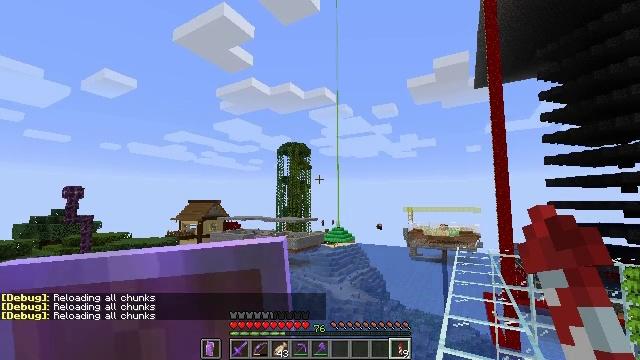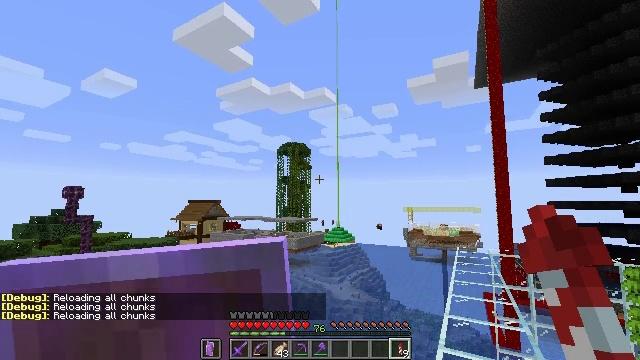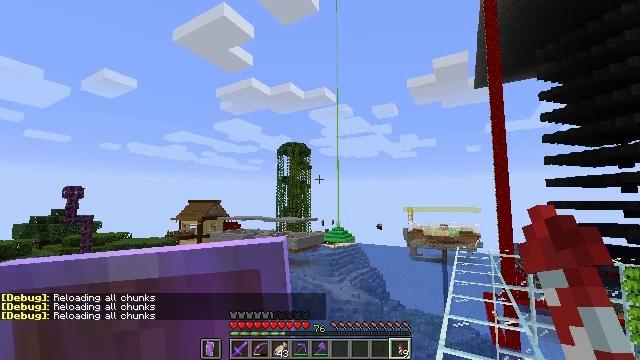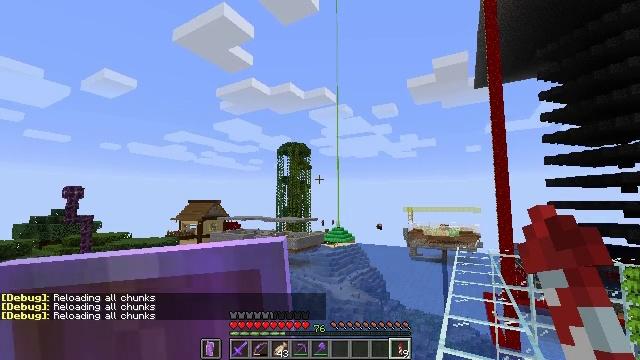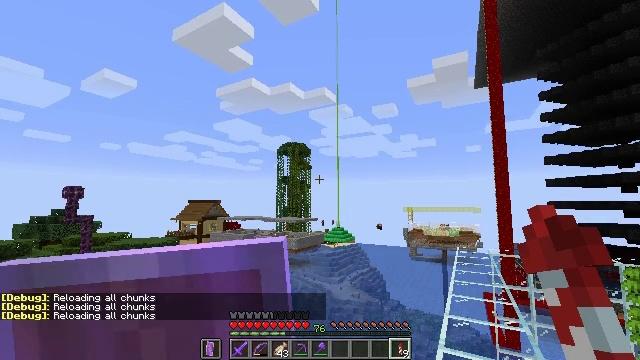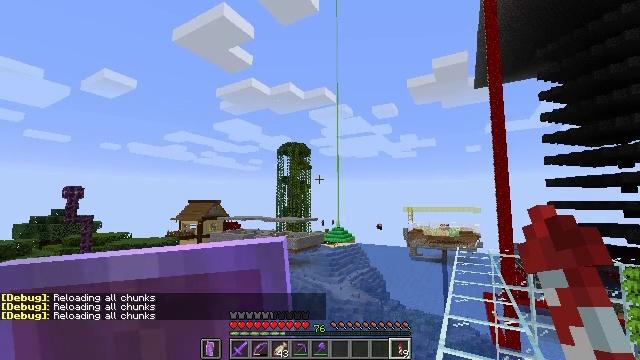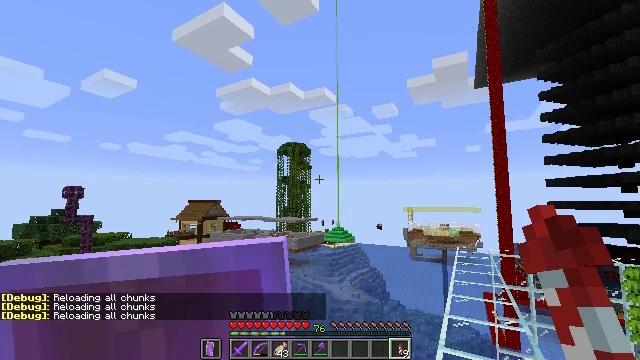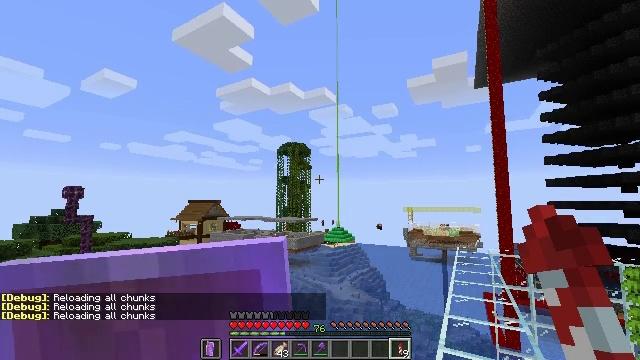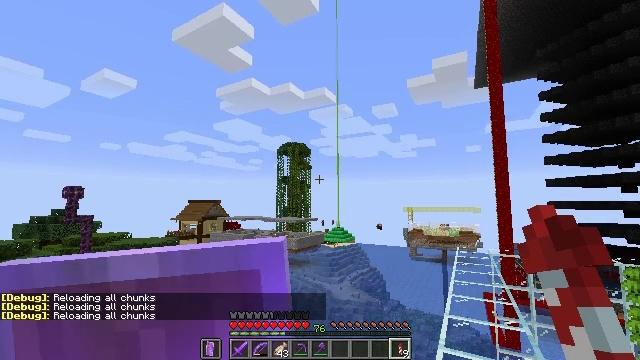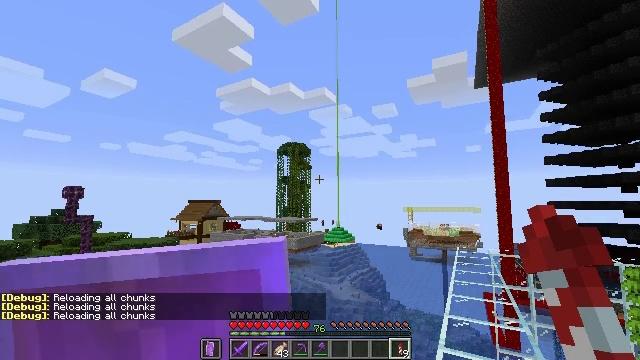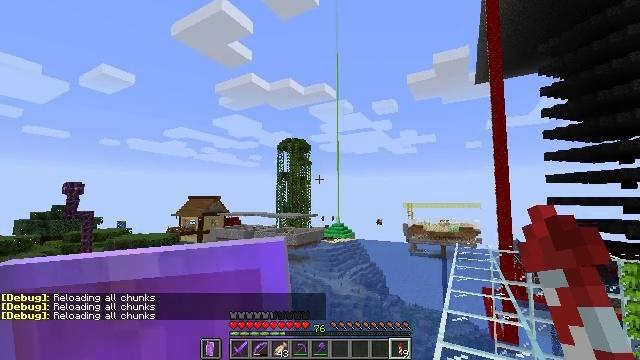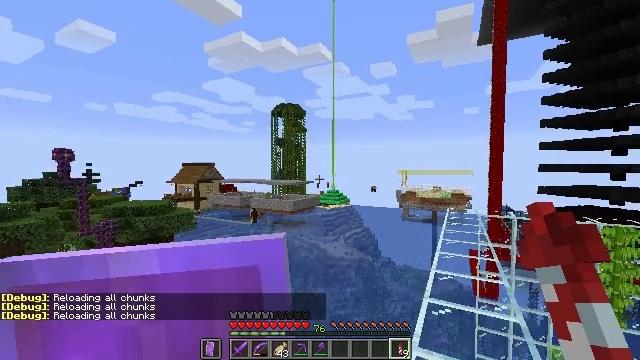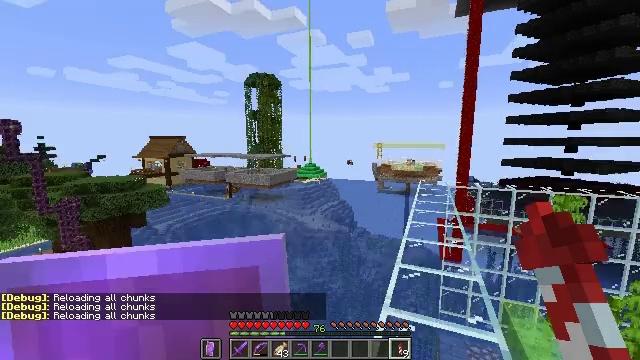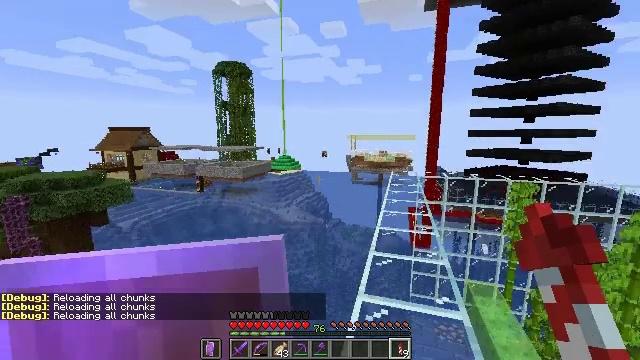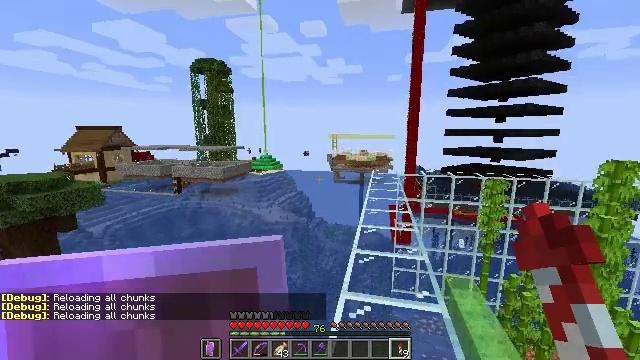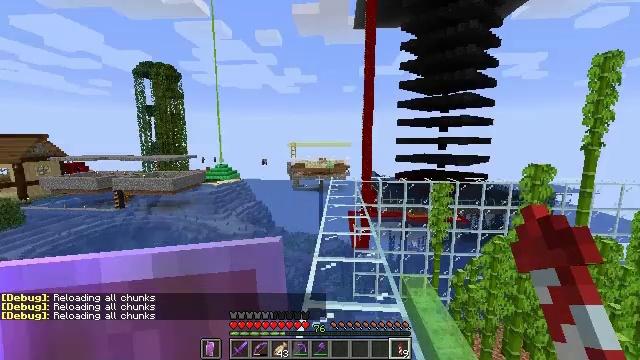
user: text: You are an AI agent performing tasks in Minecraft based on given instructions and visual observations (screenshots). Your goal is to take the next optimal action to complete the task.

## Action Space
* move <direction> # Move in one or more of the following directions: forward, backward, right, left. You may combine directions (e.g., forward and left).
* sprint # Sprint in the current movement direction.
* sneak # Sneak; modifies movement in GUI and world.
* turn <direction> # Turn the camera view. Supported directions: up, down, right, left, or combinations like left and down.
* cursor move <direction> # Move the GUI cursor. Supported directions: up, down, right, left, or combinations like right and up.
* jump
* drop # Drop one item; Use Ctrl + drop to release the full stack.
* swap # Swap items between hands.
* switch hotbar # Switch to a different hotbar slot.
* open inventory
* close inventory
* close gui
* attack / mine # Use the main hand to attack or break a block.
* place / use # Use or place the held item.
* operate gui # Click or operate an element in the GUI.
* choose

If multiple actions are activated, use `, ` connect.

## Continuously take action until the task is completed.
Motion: motion action
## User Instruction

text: Collect jungle leaves by breaking them.
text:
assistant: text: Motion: no_op
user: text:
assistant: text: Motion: no_op
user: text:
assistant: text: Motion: no_op
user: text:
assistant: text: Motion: no_op
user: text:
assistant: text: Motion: no_op
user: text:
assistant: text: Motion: no_op
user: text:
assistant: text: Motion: no_op
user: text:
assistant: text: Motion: no_op
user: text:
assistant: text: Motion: no_op
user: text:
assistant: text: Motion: no_op
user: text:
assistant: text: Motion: turn right and down
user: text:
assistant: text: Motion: turn right and down
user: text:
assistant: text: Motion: turn right and down
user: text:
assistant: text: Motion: turn right
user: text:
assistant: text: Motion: turn right and up
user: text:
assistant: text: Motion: turn right and up
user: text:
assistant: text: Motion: no_op
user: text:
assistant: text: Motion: no_op
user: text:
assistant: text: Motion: no_op
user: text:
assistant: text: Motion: no_op
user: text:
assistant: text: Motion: no_op
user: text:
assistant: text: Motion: no_op
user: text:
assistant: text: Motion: no_op
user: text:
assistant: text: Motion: no_op
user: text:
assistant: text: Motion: move forward
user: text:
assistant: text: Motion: move forward
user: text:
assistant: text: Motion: move forward
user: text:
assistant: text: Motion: move forward
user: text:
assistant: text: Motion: move forward
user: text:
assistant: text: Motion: move forward